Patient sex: M
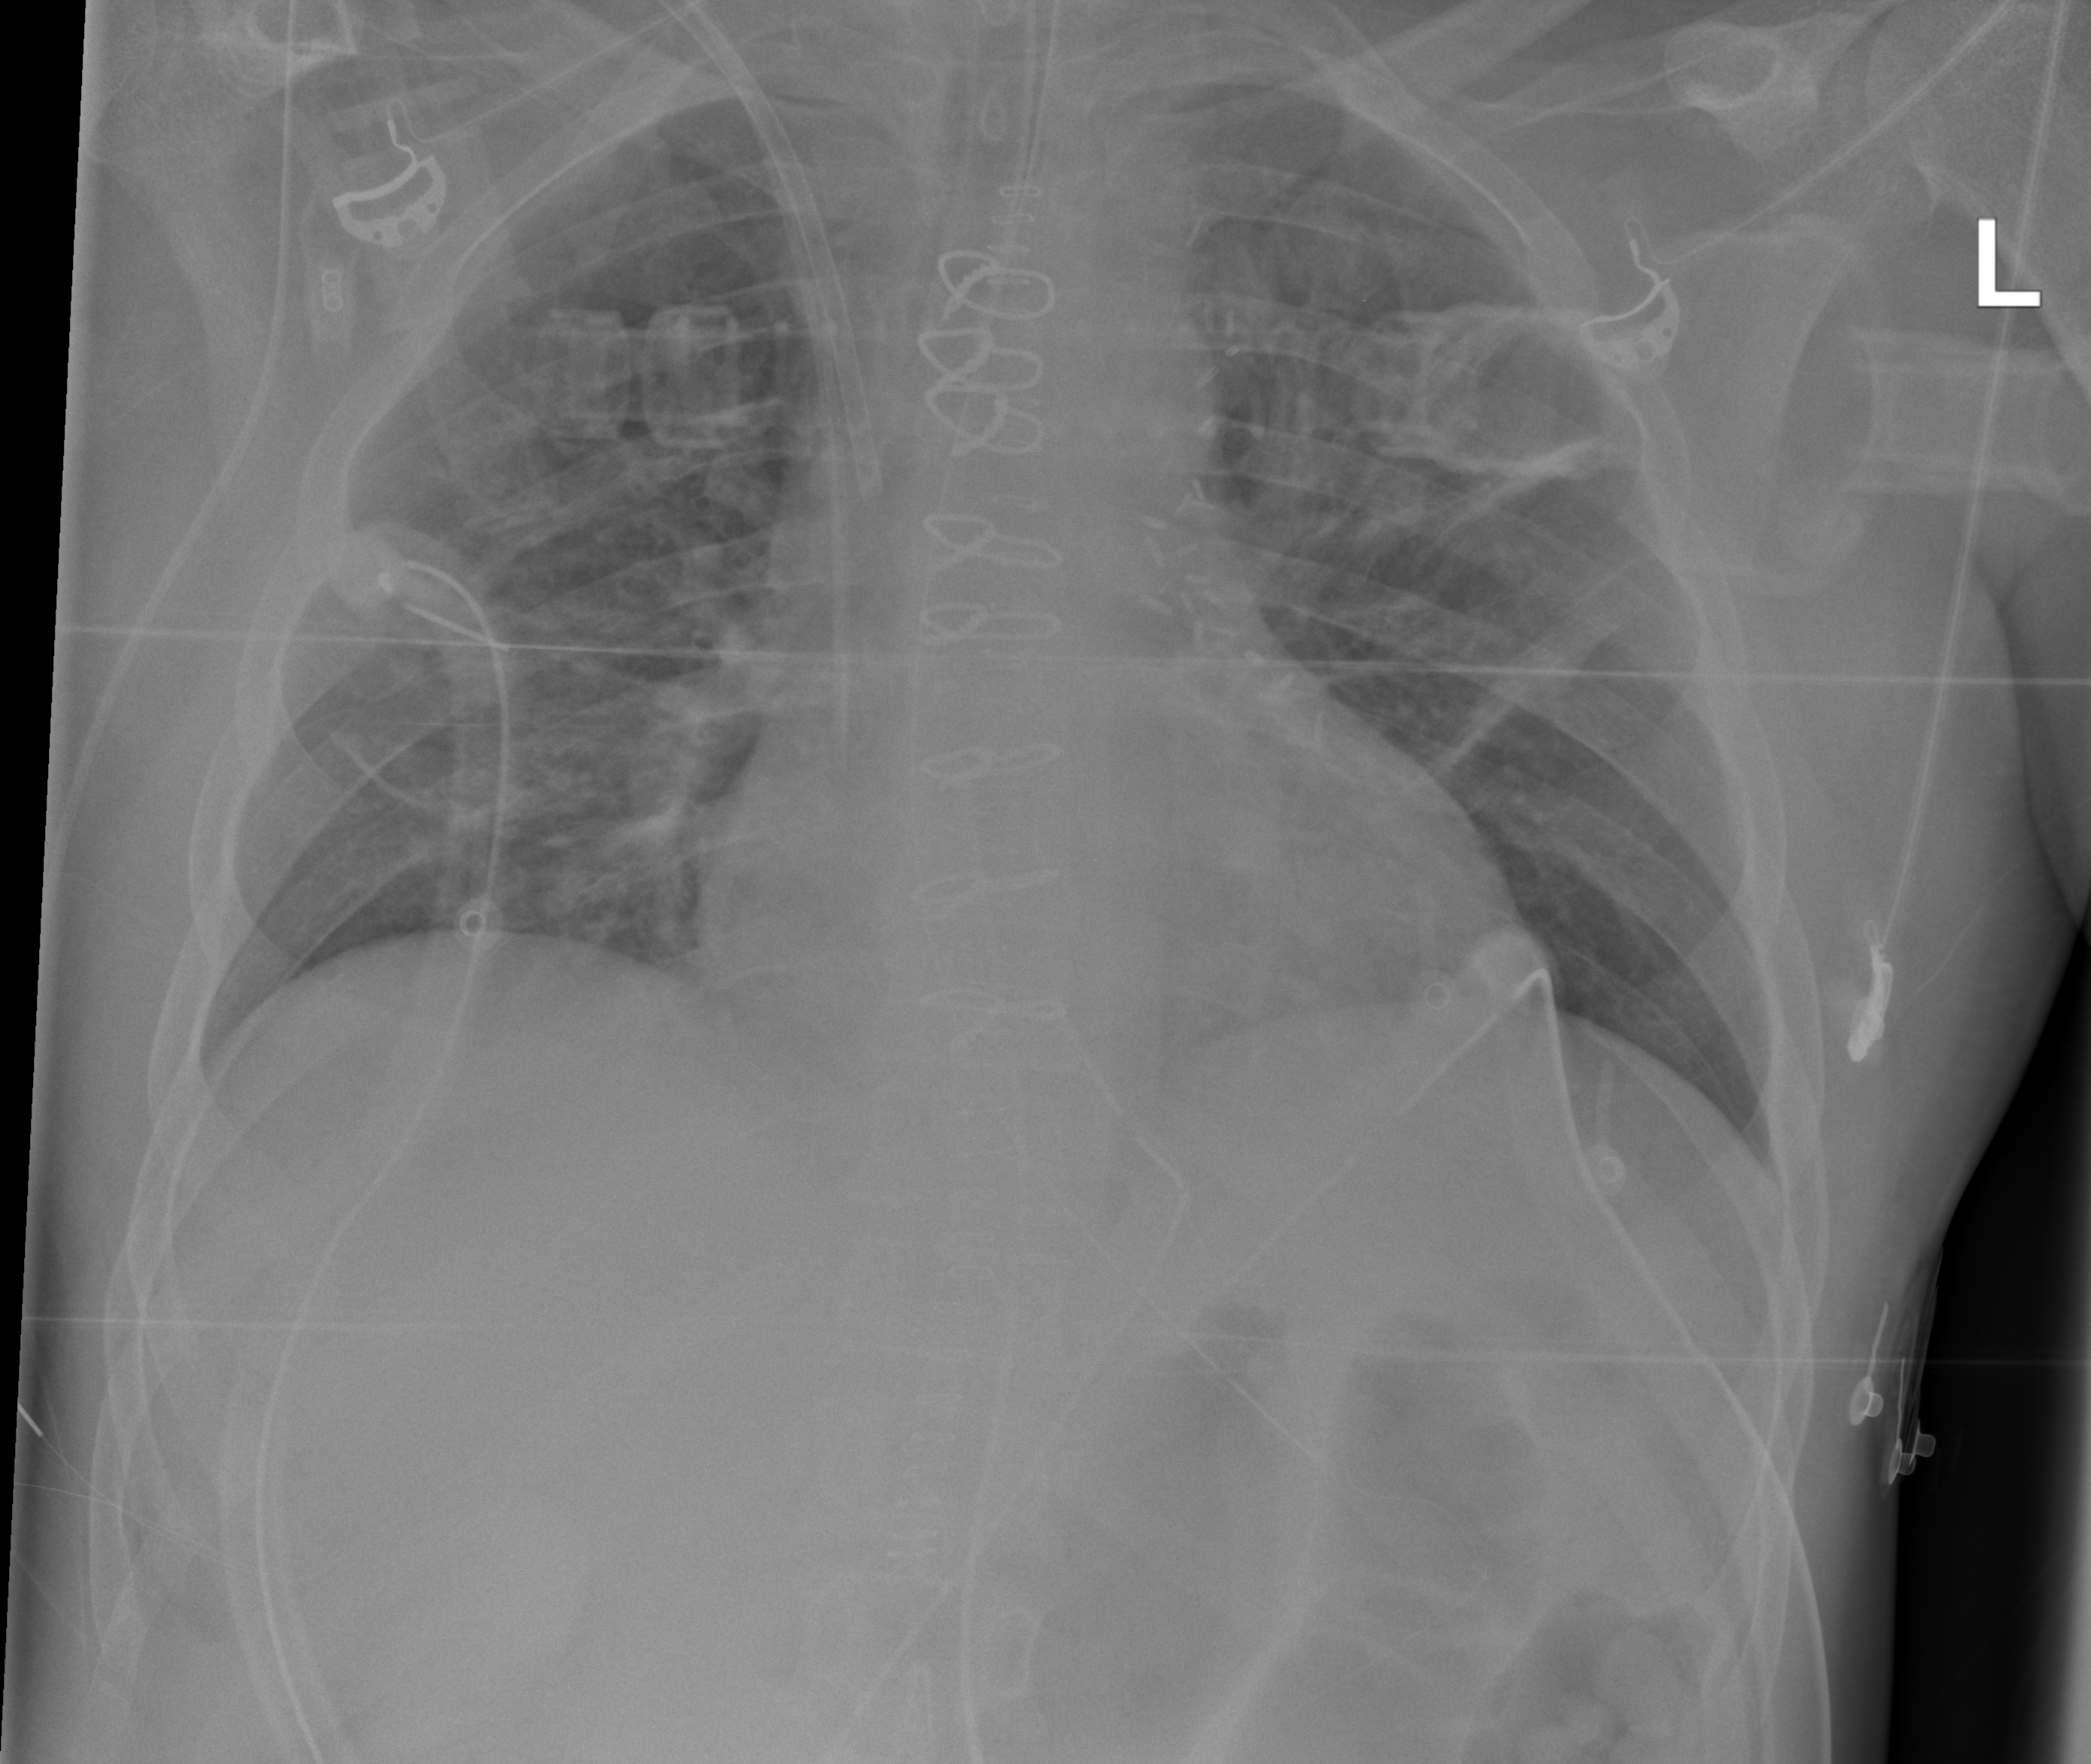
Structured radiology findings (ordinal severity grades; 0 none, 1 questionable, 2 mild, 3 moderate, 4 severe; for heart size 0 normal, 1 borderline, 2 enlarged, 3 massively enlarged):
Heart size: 1
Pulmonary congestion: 2
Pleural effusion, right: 0
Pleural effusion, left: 0
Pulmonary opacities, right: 1
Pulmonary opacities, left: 1
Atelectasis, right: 2
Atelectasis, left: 2